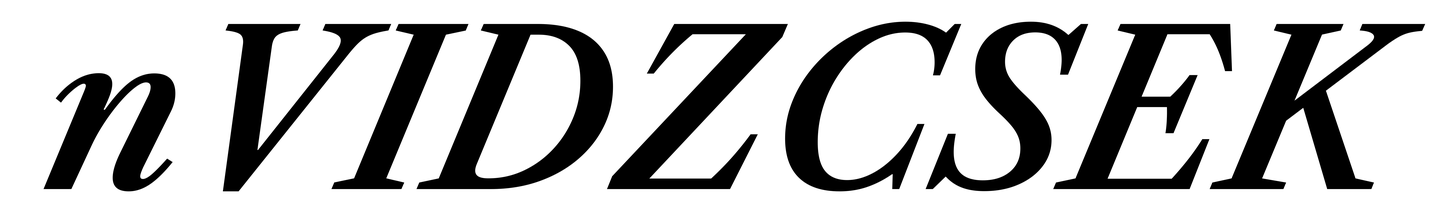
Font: LibreCaslonText-Italic_SemiBold_Italic